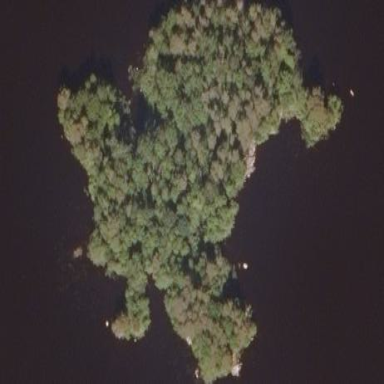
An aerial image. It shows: Island covered with woodland.